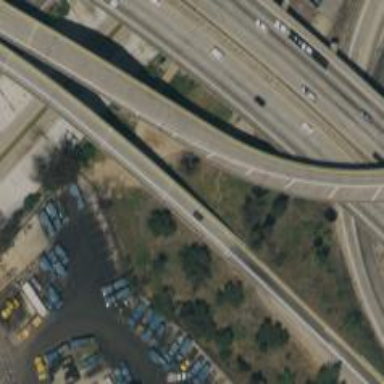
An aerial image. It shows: Motorway link bridge.